Question: In IIS 6, I can use the Web Service Extensions folder in Inetmgr to allow/prohibit isapi filters, such as ASP.net. I want to be able to do this programmatically (in particular, from an installer script/exe).

Any ideas?
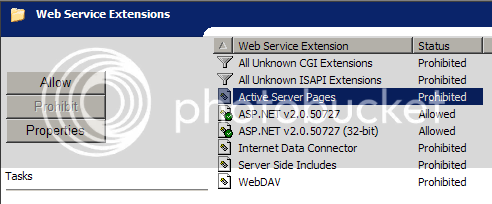
Answer: <URL>